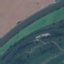
Land use / land cover class: River